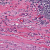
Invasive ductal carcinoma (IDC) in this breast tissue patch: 1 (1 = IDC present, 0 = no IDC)